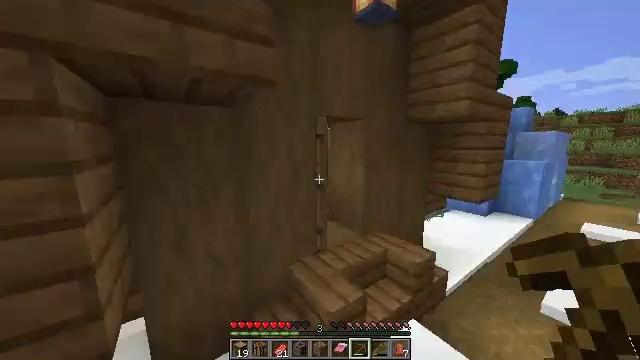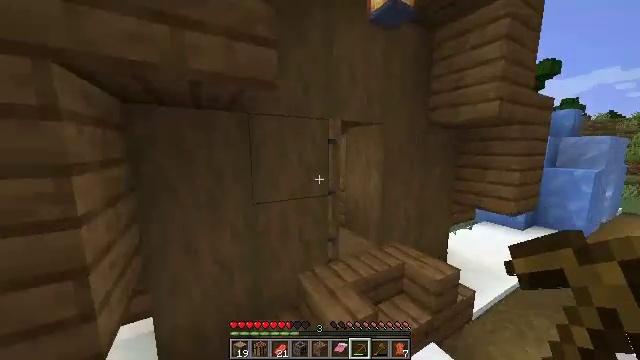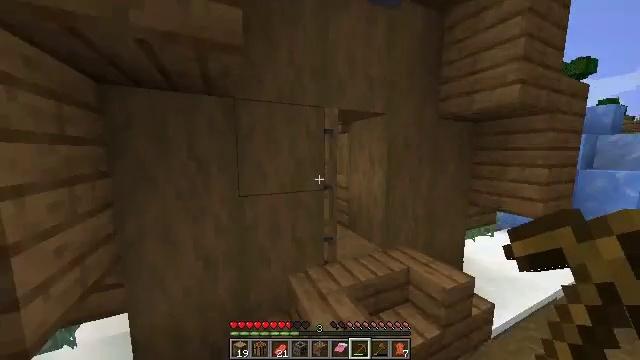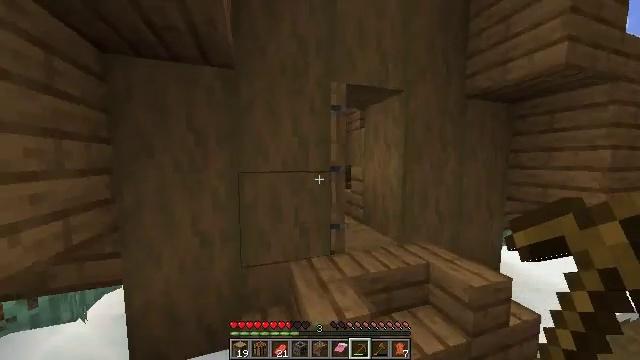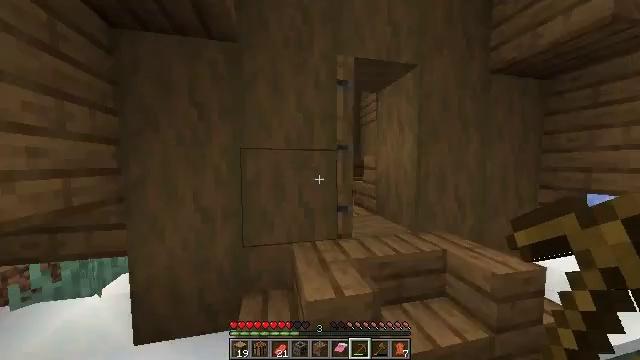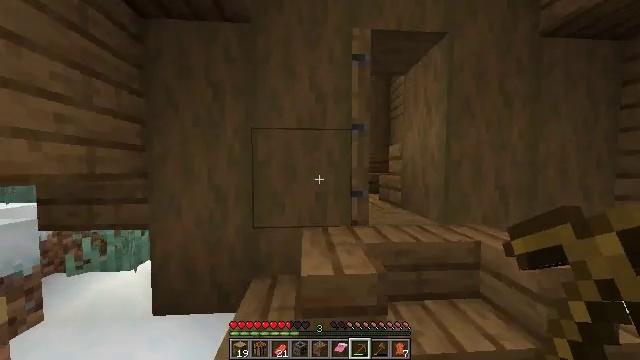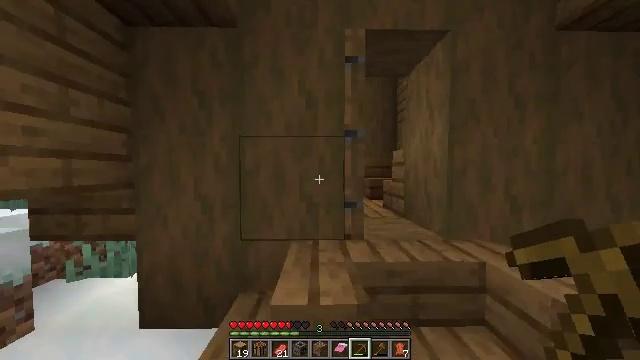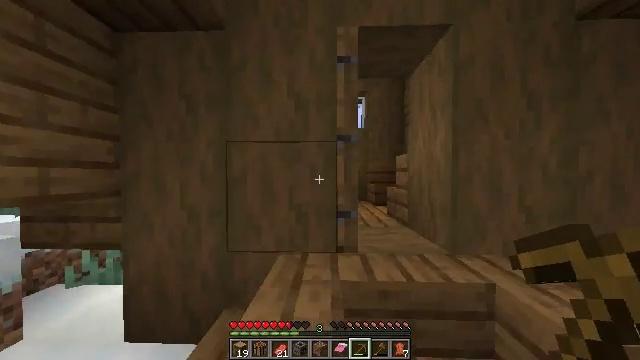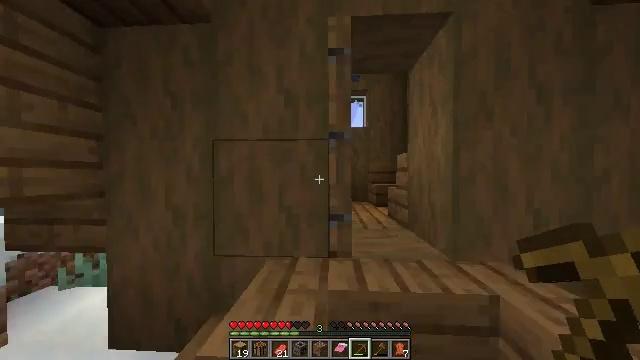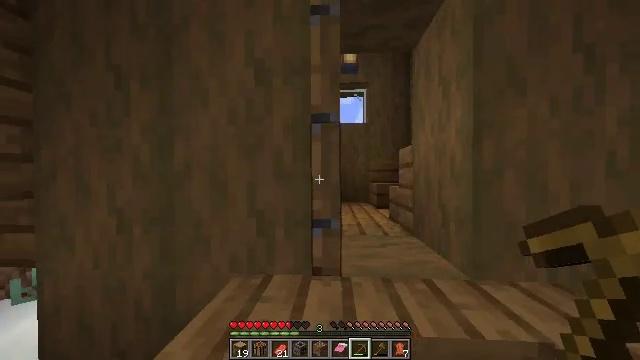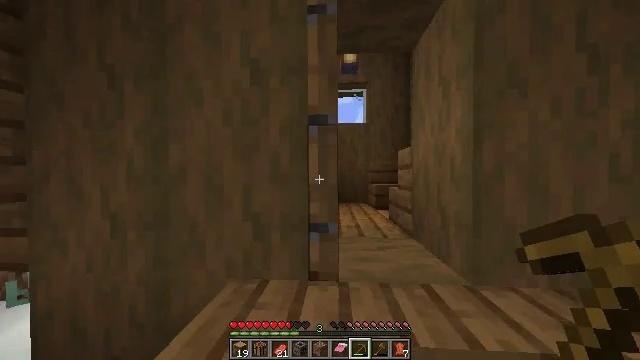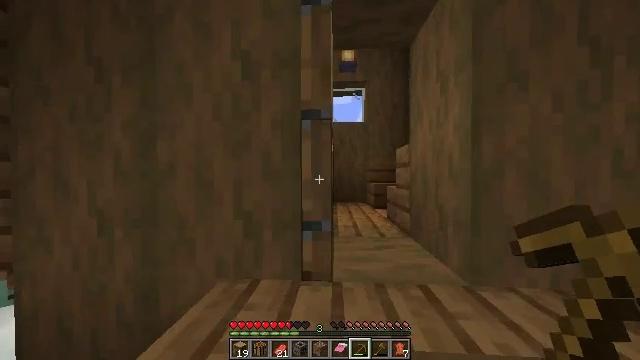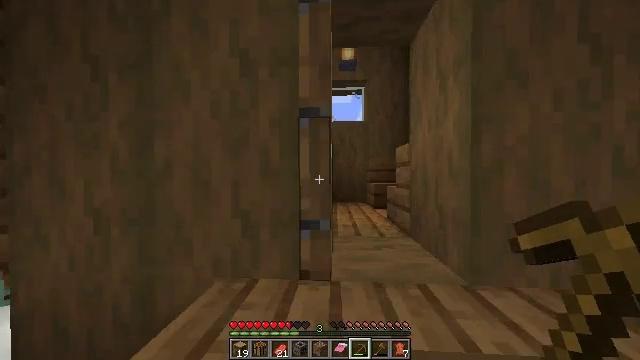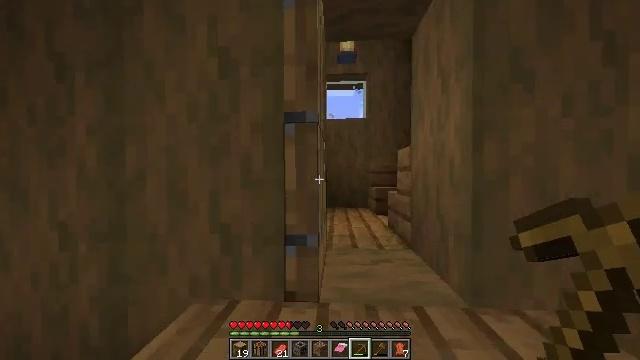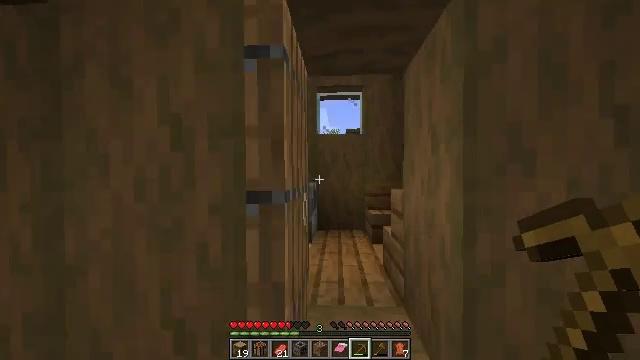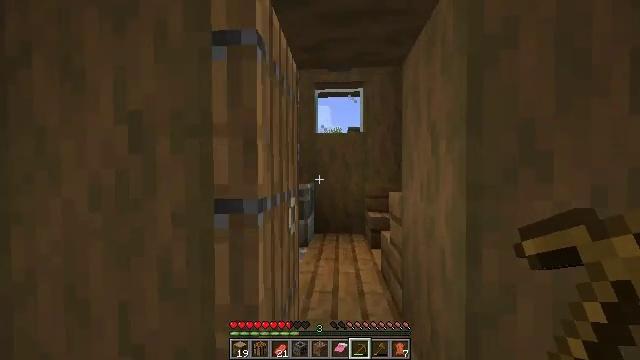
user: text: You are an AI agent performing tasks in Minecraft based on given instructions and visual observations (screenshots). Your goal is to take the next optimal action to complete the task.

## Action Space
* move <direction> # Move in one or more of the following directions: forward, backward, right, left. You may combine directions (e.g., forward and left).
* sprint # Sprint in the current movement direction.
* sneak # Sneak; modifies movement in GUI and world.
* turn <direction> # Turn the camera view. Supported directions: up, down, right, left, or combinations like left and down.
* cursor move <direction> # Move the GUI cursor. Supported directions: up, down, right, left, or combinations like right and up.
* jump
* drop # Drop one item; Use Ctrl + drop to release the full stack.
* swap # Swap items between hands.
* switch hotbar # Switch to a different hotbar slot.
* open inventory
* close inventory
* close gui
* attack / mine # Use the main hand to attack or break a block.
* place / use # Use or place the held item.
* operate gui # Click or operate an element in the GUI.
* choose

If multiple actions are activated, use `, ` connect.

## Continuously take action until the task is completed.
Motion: motion action
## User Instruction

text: Break the blast furnace block.
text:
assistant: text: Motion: move forward and move right, turn left and up
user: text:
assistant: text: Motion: move forward and move right, turn left and up
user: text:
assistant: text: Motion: move forward and move right, turn left and up
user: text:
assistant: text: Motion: move forward and move right, turn left
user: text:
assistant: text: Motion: move forward and move right, turn left and up
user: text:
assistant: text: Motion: move forward and move right, turn left
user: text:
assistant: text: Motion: move forward and move right, turn left and up
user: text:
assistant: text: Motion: move forward, turn left
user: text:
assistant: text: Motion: move forward
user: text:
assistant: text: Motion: move forward
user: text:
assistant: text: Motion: move forward
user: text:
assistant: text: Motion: move forward and move right
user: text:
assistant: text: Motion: move forward and move right
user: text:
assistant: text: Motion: move forward and move right
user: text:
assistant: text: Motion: move forward
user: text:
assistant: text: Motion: move forward
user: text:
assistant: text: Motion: move forward
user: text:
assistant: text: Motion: move forward and move right
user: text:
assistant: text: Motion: move forward and move right
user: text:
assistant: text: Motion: move forward and move right
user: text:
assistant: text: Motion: move forward, turn left
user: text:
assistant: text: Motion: move forward, turn left
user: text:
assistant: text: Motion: move forward, turn left and down
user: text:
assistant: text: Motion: move forward, turn left and down
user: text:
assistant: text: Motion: move forward, turn left and down
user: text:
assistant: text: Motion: move forward, turn left and down
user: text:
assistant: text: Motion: move forward, turn left and down
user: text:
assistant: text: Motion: turn down
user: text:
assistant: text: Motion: turn down
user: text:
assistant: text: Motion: no_op